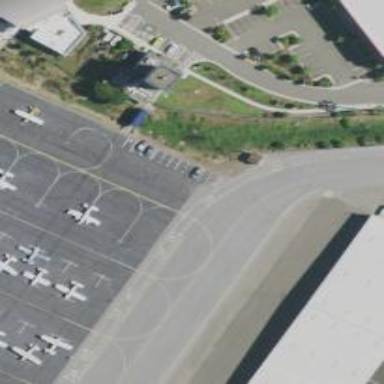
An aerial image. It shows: Image of taxiway at airport.